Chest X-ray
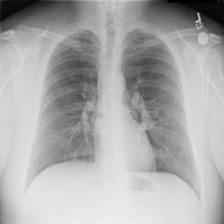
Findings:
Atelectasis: negative
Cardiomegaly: negative
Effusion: negative
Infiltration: negative
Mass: negative
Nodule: negative
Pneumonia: negative
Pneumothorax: negative
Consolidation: negative
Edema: negative
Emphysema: negative
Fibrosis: negative
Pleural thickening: negative
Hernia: negative